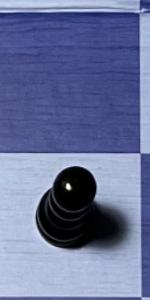
Label: Pawn_Black